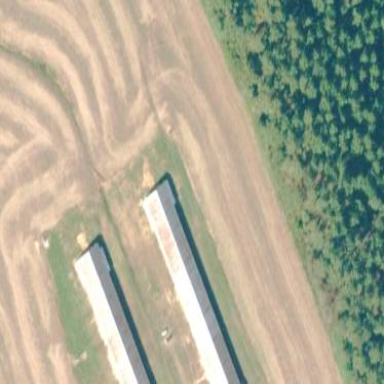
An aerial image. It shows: Farm auxiliary building.